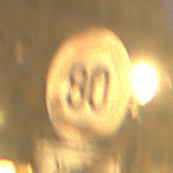
Verkehrszeichen: Geschwindigkeit80
Zusatzzeichen unten: ZeitangabenMitBeschraenkungAufWochentage2
Umgebung: Outdoor, Urban
Tageszeit: Night
Wetter: Clear
Licht: Artificial
Jahreszeit: NotSpecified
Kontrast: HighContrast